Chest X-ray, AP view. Patient: 29 years old, sex M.
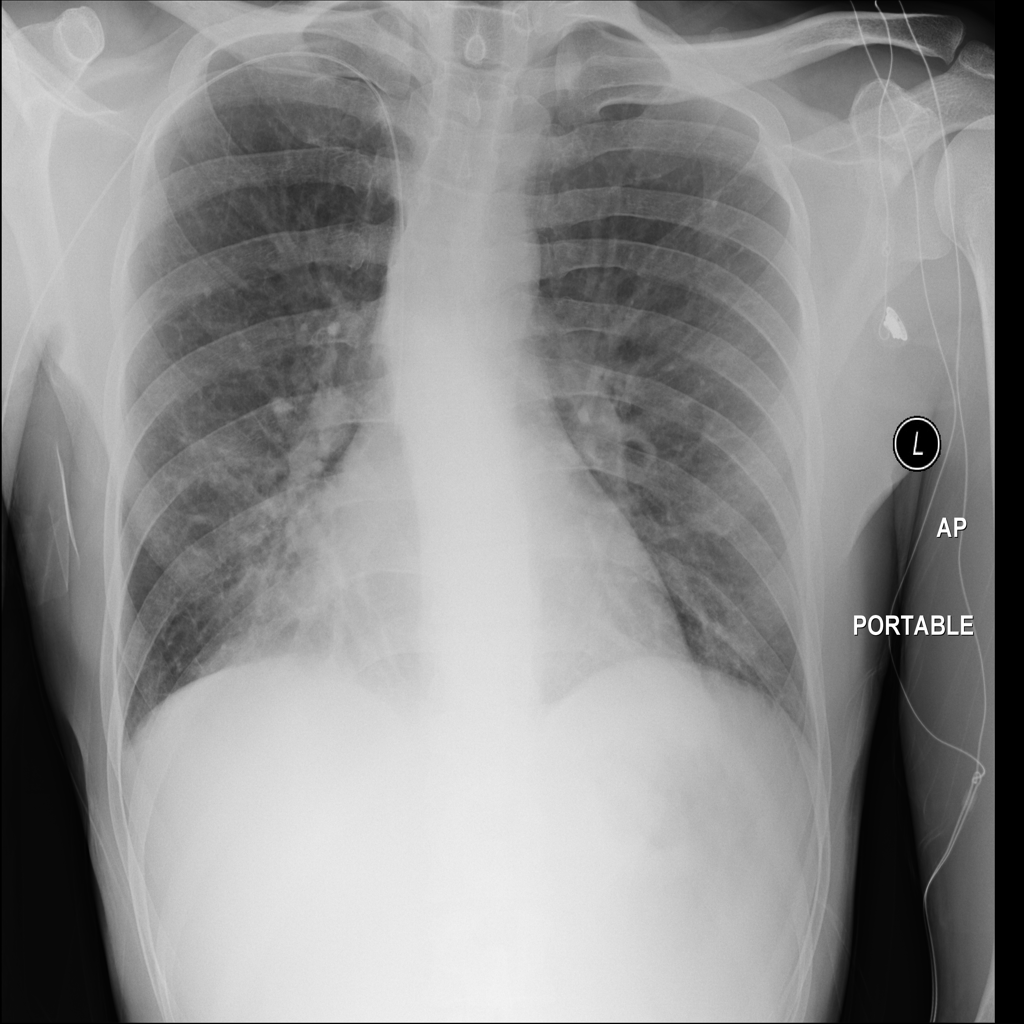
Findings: No Finding